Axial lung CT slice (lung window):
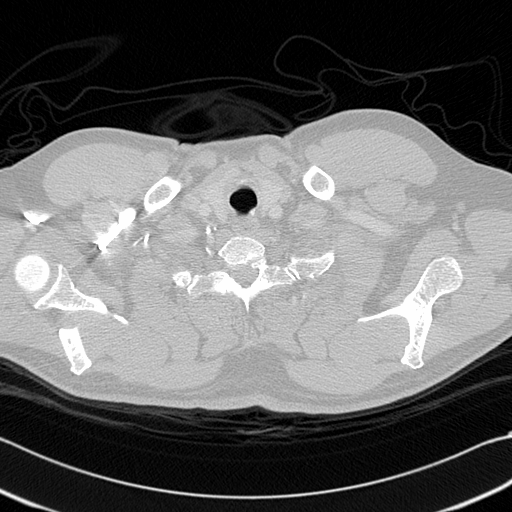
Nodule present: no